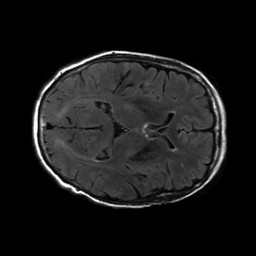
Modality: FLAIR
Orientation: axial
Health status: ill
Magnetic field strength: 3 T